Interaction volume radius: 5 \u00c5
Interaction volume height: 35 \u00c5
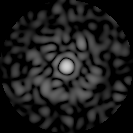
Disorder parameter: 0.8303